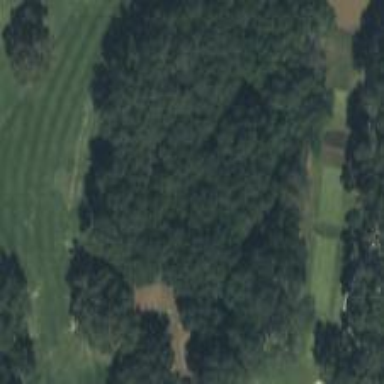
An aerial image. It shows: Golf fairway with grass surface.